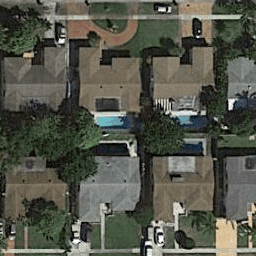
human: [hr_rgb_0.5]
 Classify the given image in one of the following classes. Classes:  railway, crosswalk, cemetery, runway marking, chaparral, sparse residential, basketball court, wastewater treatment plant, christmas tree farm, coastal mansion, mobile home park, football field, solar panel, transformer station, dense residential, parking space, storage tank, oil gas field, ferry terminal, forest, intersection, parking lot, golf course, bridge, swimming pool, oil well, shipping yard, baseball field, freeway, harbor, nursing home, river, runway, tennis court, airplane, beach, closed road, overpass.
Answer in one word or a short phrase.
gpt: dense residential